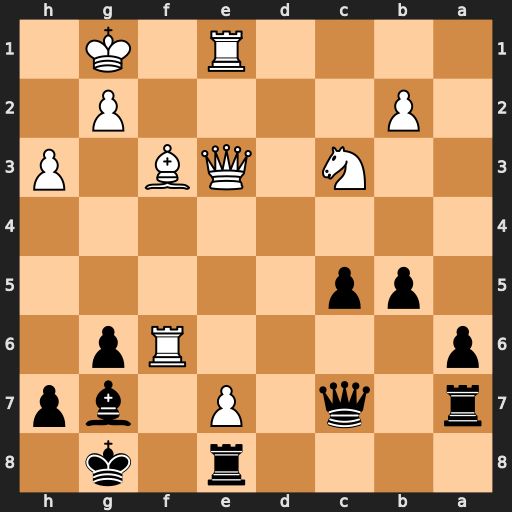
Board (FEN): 4r1k1/r1q1P1bp/p4Rp1/1pp5/8/2N1QB1P/1P4P1/4R1K1
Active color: b
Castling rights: -
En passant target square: -
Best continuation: Bxf6 Qe6+ Kg7